Question: Following shows the code and screenshot for displaying data in 'listview' containing 4 'textview' () and 1 'imageView'.
I tried the following code in 'getView()' method of 'Adapter' class to give different background image to alternate rows i.e. row no. 0,2,4,etc.
When I try to implement this, I get the output as shown in screen-shot i.e. whenever any 'textView' data is more so that it wraps to 2nd line, then text is not getting displayed appropriately.
Also 'xml''gravity="top"'
And, 'xml''alignTop''alignBottom'
NOTE :
'''
if (position % 2 == 0)
holder.l1.setBackgroundResource(R.drawable.cellbg);
// l1 is reference of LinearLayout used in below xml.
else
holder.l1.setBackgroundResource(R.drawable.cellbg1);
'''
'''
<?xml version="1.0" encoding="utf-8"?>
<LinearLayout
android:id="@+id/tableLayout"
android:layout_height="fill_parent"
android:layout_width="fill_parent"
xmlns:android="http://schemas.android.com/apk/res/android">
<TextView
android:id="@+id/FirstText"
android:layout_width="70dp"
android:layout_height="wrap_content"
android:gravity="top"
android:textSize="9sp"/>
<TextView
android:id="@+id/SecondText"
android:layout_width="40dp"
android:layout_height="wrap_content"
android:gravity="top"
android:layout_alignTop="@+id/FirstText"
android:layout_alignBottom="@+id/FirstText"
android:textSize="9sp"/>
<TextView
android:id="@+id/ThirdText"
android:layout_width="30dp"
android:layout_height="wrap_content"
android:gravity="top"
android:layout_alignTop="@+id/FirstText"
android:layout_alignBottom="@+id/FirstText"
android:textSize="9sp"/>
<TextView
android:id="@+id/FourthText"
android:layout_width="0dp"
android:layout_height="0dp"
android:gravity="top"
android:layout_alignTop="@+id/FirstText"
android:layout_alignBottom="@+id/FirstText"/>
<ImageView
android:id="@+id/ivarrow"
android:layout_width="15dp"
android:layout_height="wrap_content"
android:layout_alignTop="@+id/FirstText"
android:layout_alignBottom="@+id/FirstText"
android:paddingTop="5dp"
android:gravity="top"/>
</LinearLayout>
'''

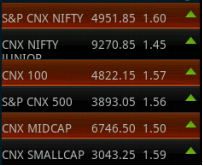
Answer: gravity:center_vertical?
I prefer make the TextView SingleLine.. I will seems a better look I think
and layout_alignTop layout_alignBottom only work in RelativeLayout
thx :)